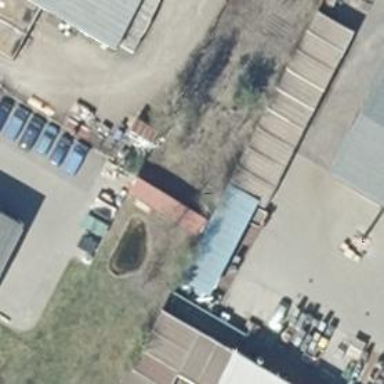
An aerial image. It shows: Yard meant for services.